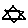
Label: star